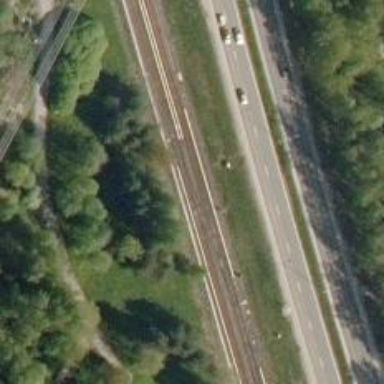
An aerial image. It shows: Rail line that is electrified.